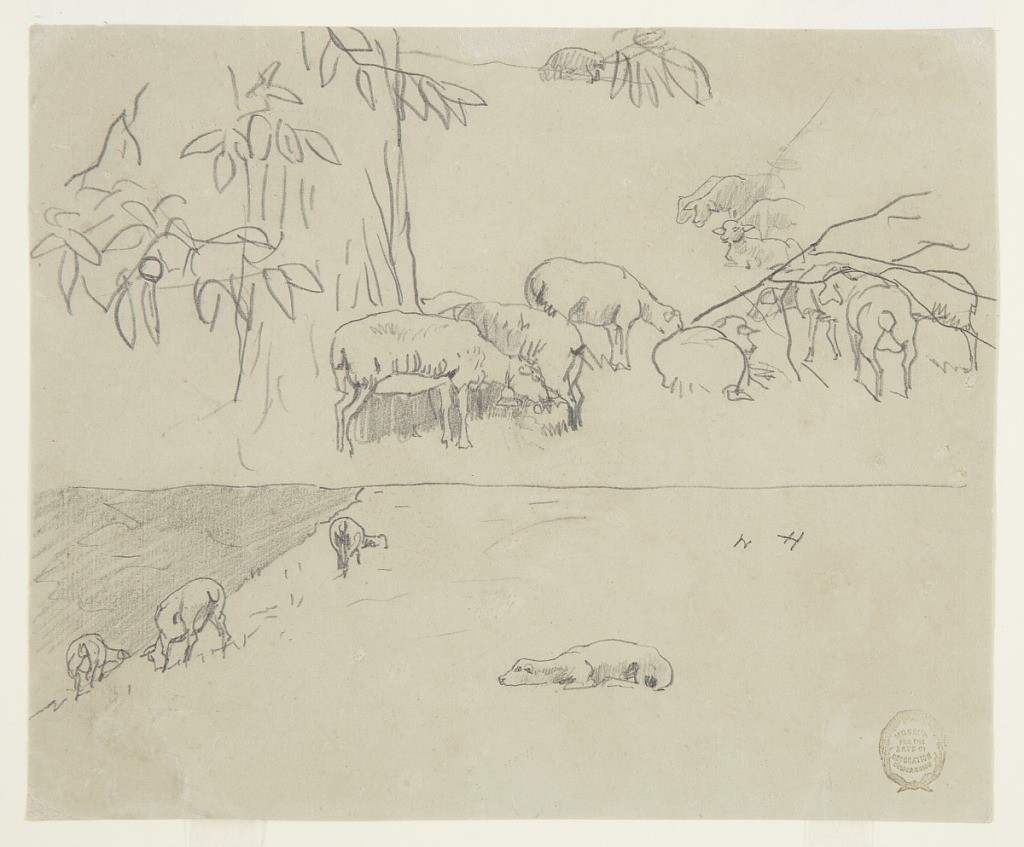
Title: Sheep Grazing
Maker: Winslow Homer, American, 1836–1910
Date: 1878
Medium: Graphite on gray-green paper
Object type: Drawing
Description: Recto: Horizontal view with the  upper portion showing the trunk of a chestnut tree with grazing sheep, and the lower portion showing a steep hillside with grazing sheep.